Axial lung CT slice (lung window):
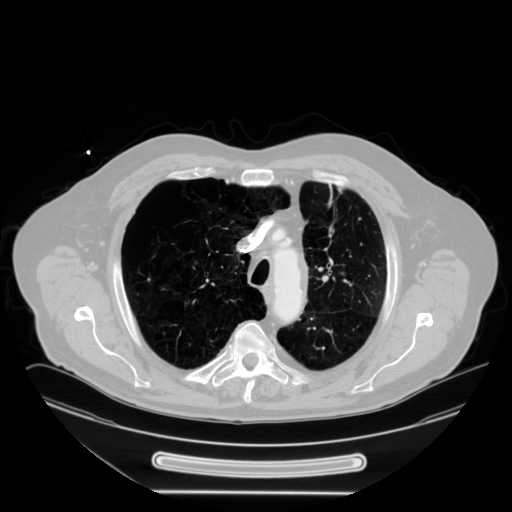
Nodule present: no